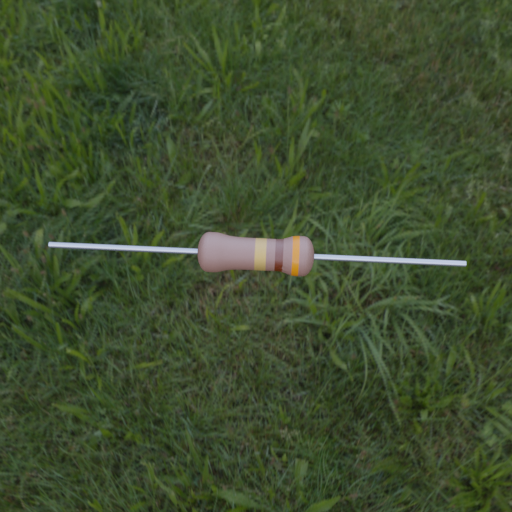
Resistor colour bands (in order): gold, brown, orange